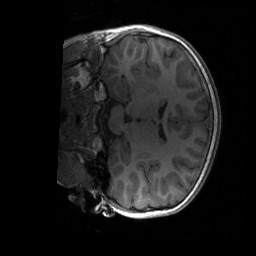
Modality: T1w
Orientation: coronal
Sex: female
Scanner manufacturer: siemens
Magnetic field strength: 3 T
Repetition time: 1.9 s
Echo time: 0.00243 s